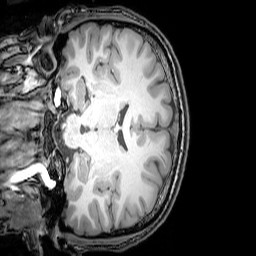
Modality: T1w
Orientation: coronal
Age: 22
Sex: male
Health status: healthy
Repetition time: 0.081 s
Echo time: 0.037 s